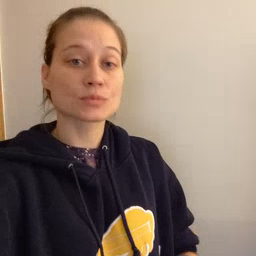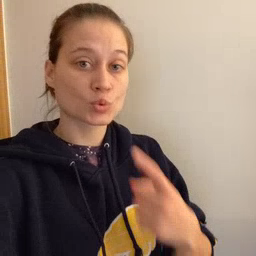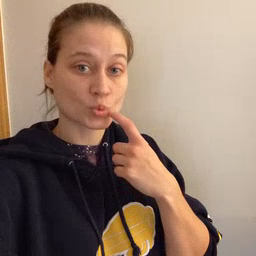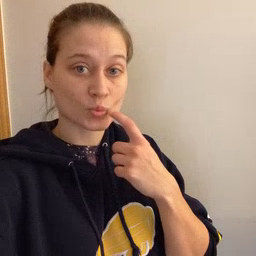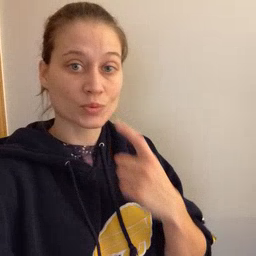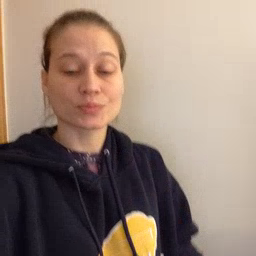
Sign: tooth